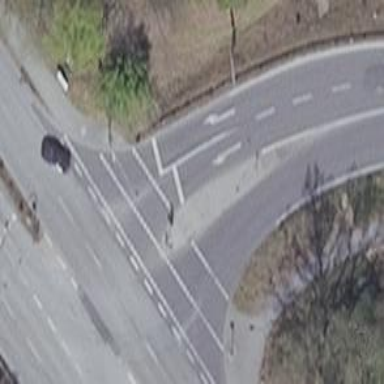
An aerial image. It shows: Road with traffic signals.